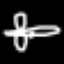
Label: airplane